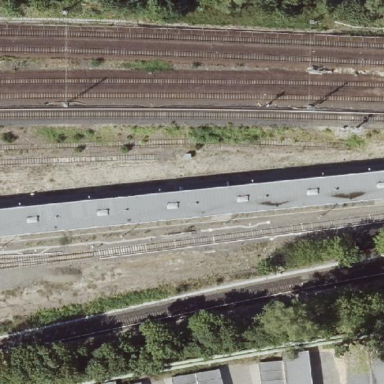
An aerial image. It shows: Industrial building next to railway wash.